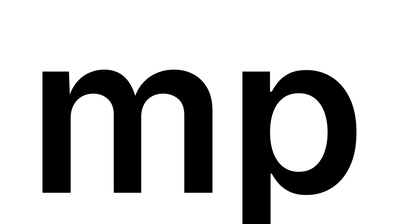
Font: Inter_SemiBold